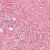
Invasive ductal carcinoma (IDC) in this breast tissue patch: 1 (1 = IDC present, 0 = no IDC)